Question: I am really new to Angular. I am trying to create a service which i want to consume in my angular component. While doing so i am getting below error.
Below is my code which i am writing
'''
import { Injectable } from '@angular/core';
import { HttpClient} from '@angular/common/http';
import { CosmosClient } from '@azure/cosmos';
import {Observable,of} from 'rxjs'
@Injectable({
providedIn: 'root'
})
export class ApiService {
databaseId='dbName';
containerId='Container Name';
constructor() { }
public async getProjects():Promise<Observable<any>>{
const endpoint = "https://AAAA.documents.azure.com:443/";
const key = "==";
const client = new CosmosClient({ endpoint, key });
const database = client.database(this.databaseId);
const container = database.container(this.containerId);
const querySpec = {query: "SELECT * from c where c.Category="Details""};
const { resources:items } = await container.items.query(querySpec).fetchAll();
return of(items);
}
}
'''
Any help is really appreciated.

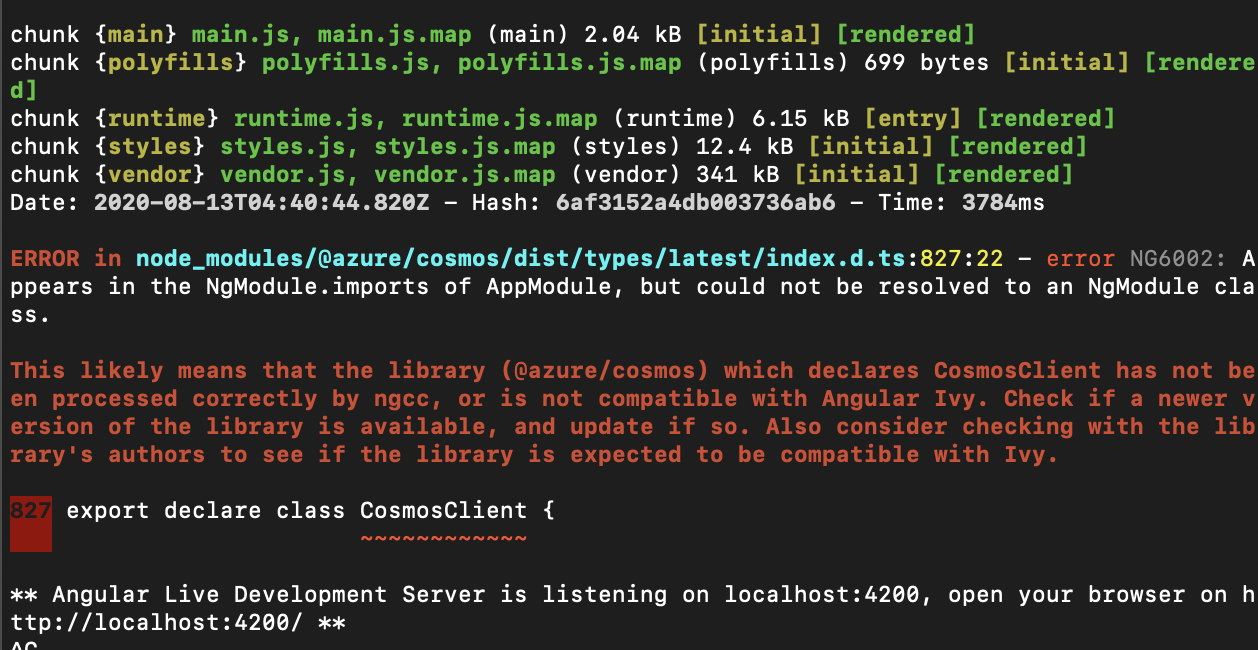
Answer: There is an exception to every rule, but the use cases for connecting to a DB directly from a web browser are pretty close to zero. By doing so, you lose all fine grained control over what a user can do in your database and the only way to revoke access is to rotate your keys. You may not currently have anything in your database that is sensitive, but it is still considered bad practice.
For this reason, the CosmosDB library is compatible with NodeJS as a server-side framework. Whether or not it works with front end frameworks like Angular or React are incidental. There are some large changes in how Angular compiles projects in version 9, and it looks like the Cosmos client is not compatible with the new Ivy compiler.
You do have a couple options here.
1. (recommended) Use an API layer between your database and your front end. You can use Node to keep it within Javascript. If you are running on Azure, there are services like Azure Functions that can make this even easier to implement securely, or you can run it from the same App Service, VM, or whatever hosting solution you are using.
2. Disable the new Ivy compiler.You can do this by adding aot: false in your angular.json